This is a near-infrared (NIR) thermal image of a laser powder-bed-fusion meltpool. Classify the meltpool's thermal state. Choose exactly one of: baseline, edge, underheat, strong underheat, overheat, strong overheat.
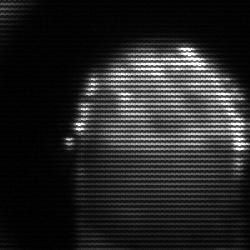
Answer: baseline